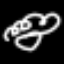
Label: squiggle